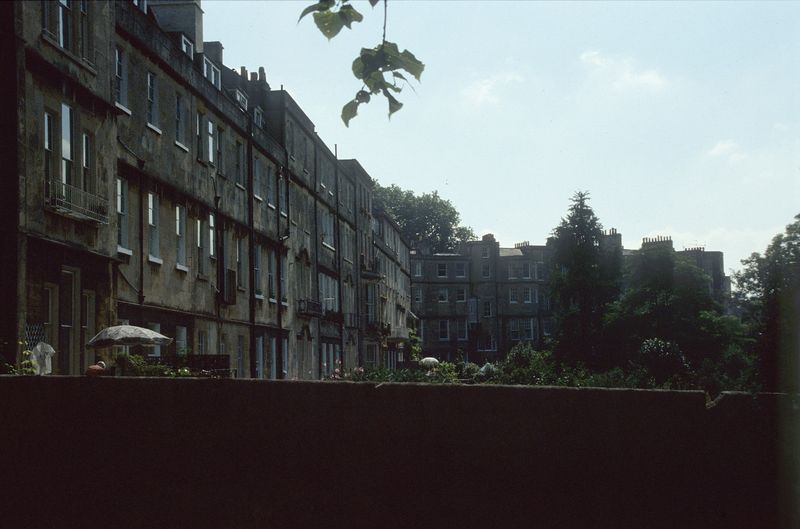
Titel: Rückfassade mit Gärten
Künstler: John d.J. Wood
Standort: Bath
Institution: Royal Crescent
Schlagwörter: baum, blau, blätter, dunkel, himmel, laub, schatten, weiß, wolken, bäume, grün, ocker, stadt, blumen, braun, fenster, frankreich, glas, grau, schwarz, strasse, terasse, tisch, tür, vordergrund, anlage, blick, gebäude, haus, park, rosen, schirm, sonnenschirm, wolke, zaun, malerei, alt, wand, arm, bluse, stein, ast, häuser, spiegelung, brüstung, busch, büsche, sonne, blatt, pflanzen, england, kamin, kamine, schornstein, garten, deutschland, sprung, balkon, spanien, hinter, sommer, fassade, fassaden, perspektive, türen, öde, mauer, schornsteine, farbe, hof, wohnung, geländer, zinnen, balkone, foto, fotografie, photographie, wände, hinterhof, eckhaus, innenhof, zweig, gauben, scheiben, hinten, schirme, ruinen, fichte, trüb, blat, photo, senkrecht, halb, reflektion, siedlung, viktorianisch, ausgang, grundstück, glasscheiben, gegenlicht, privat, fotographie, bepflanzung, engalnd, sitzplatz, wohnungen, hausfassade, hinterhaus, häuserzeile, fassafe, brandmauer, vorgarten, häuserblock, reihenhaus, wohnungsbau, scharte, parzelle, rolläden, nutzgarten, trist, wohnanlage, abtrennung, ästchen, farbfotografie, armenviertel, lamine, schrim, eigentum, gartentür, fensterbretter, asiedlungsanlage, aussenmauer, aussenmauern, hoftür, miete, mietskaserne, rplladen